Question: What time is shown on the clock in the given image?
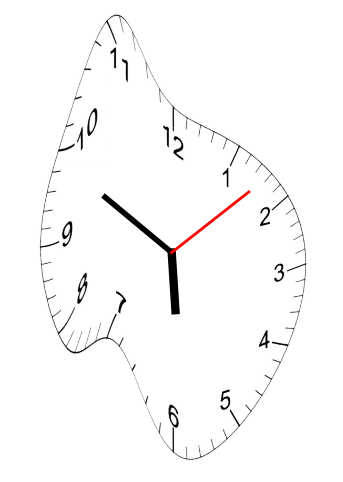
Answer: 05:49:08